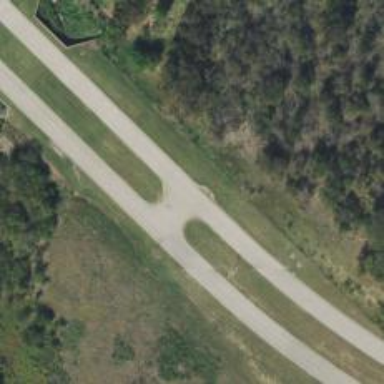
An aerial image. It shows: Asphalt road at the secondary link level.